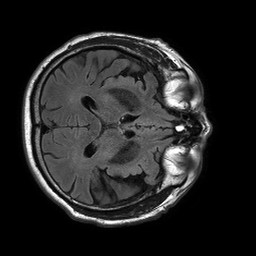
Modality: FLAIR
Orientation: axial
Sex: male
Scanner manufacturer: philips
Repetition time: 11 s
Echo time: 0.125 s